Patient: sex M, age 45
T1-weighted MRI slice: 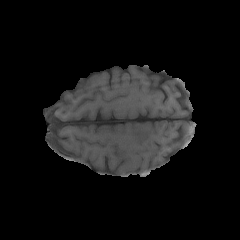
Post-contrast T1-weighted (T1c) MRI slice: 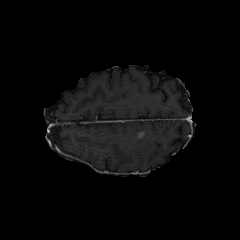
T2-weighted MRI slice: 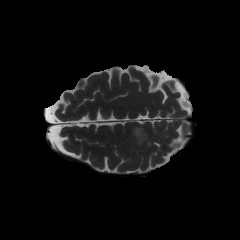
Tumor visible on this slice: yes
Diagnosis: Glioblastoma, IDH-wildtype
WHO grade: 4